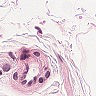
Metastatic tissue present: no